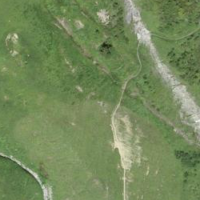
EUNIS habitat code: 26
Species observed at this site:
Campanula glomerata